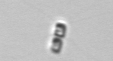
Label: Chaetoceros